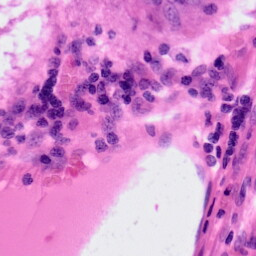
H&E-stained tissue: Colon